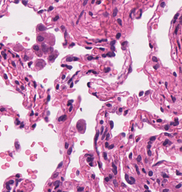
Tumor epithelial tissue: no
Tumor-associated stroma tissue: no
Normal tissue: yes